Question: I'm Trying to create a banner with a triangular shape at the end.
'''
.wrapper {
padding: 50px;
font-size: 0px;
line-height: 0%;
width: 0px;
border-top: 20px solid gray;
border-bottom: 20px solid gray;
border-right: none;
}
'''
'''
<div class="wrapper">TEXT HERE</div>
'''

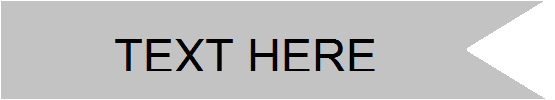
Answer: Just helping you out with this as you've tried but it didn't worked as you expected... So basic idea is that we can use CSS pseudo elements to create that effect..
'''
.wrapper {
background: #C3C3C3;
padding: 20px;
font-size: 40px;
font-family: Arial;
text-align: center;
position: relative;
}
.wrapper:after {
content: "";
width: 0;
height: 0;
border-top: 42px solid transparent;
border-bottom: 42px solid transparent;
border-right: 40px solid white;
position: absolute;
right: 0;
top: 0;
}
'''
'''
<div class="wrapper">TEXT HERE</div>
'''
Here, am doing nothing fancy, we are using a pseudo element i.e nothing but a virtual element which doesn't exist in the DOM but we can insert it using CSS and positioning that pseudo element to the right side of your wrapper. This will help you get the ribbon like end. Note that the color of the triangle is hard coded and it's not transparent.